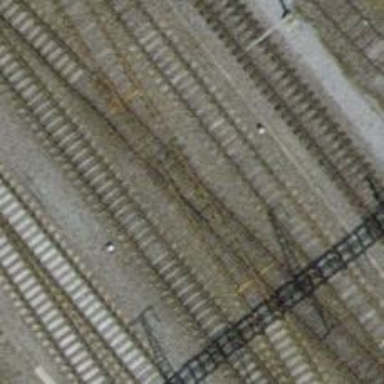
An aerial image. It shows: Railway crossing.